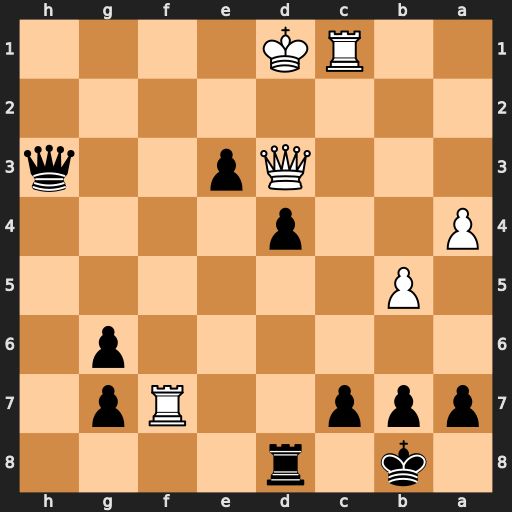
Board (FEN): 1k1r4/ppp2Rp1/6p1/1P6/P2p4/3Qp2q/8/2RK4
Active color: b
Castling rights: -
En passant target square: -
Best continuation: e2+ Kd2 Qh6+